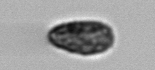
Label: Pseudochattonella_farcimen